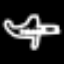
Label: airplane